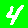
Digit: 4